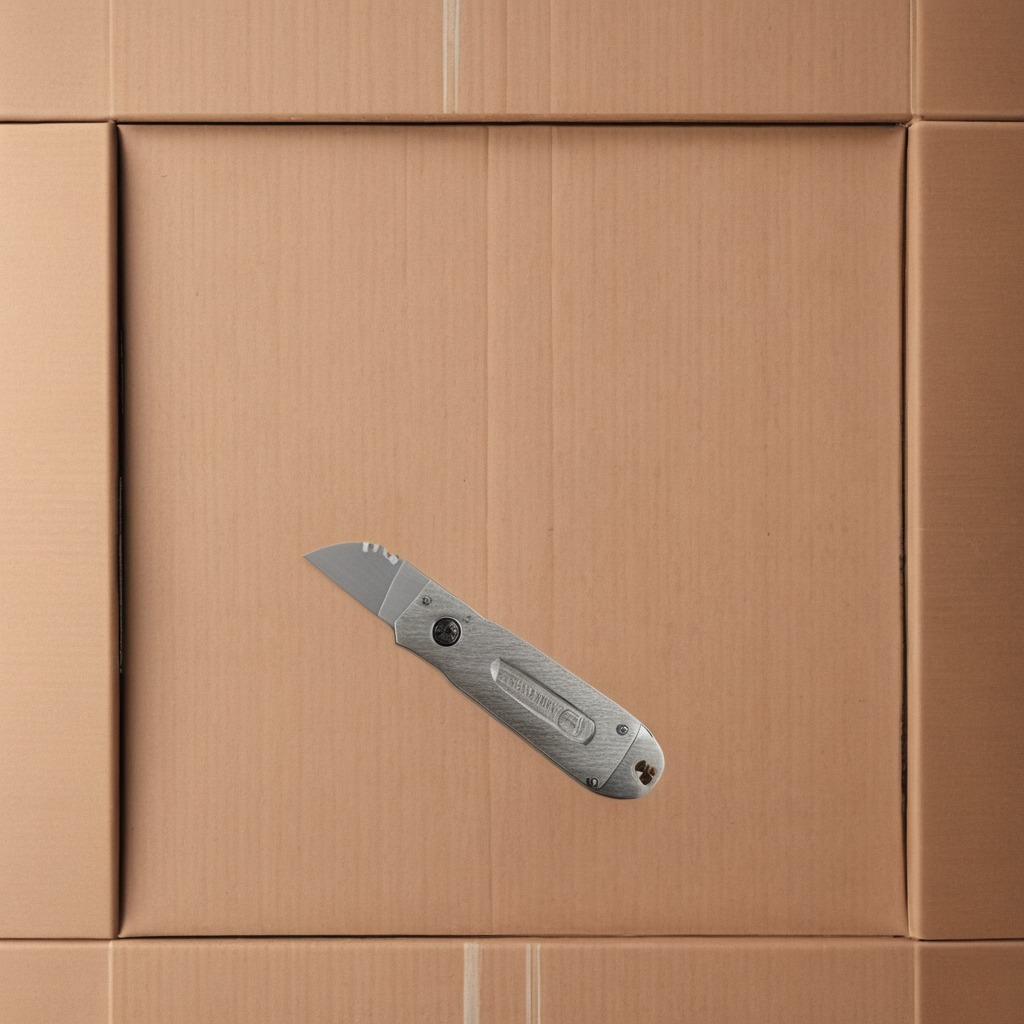
A utility knife is lying on the cardboard box surface in an outdoor workshop during daytime bright natural light soft shadows slightly creased but